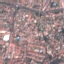
Land use / land cover: Residential